Question: I am new to openerp. I need to add the column to list view. Please see the dark line in the attached image.
Is any possibility to add extra column to listview using xml. for example hr_view.xml.
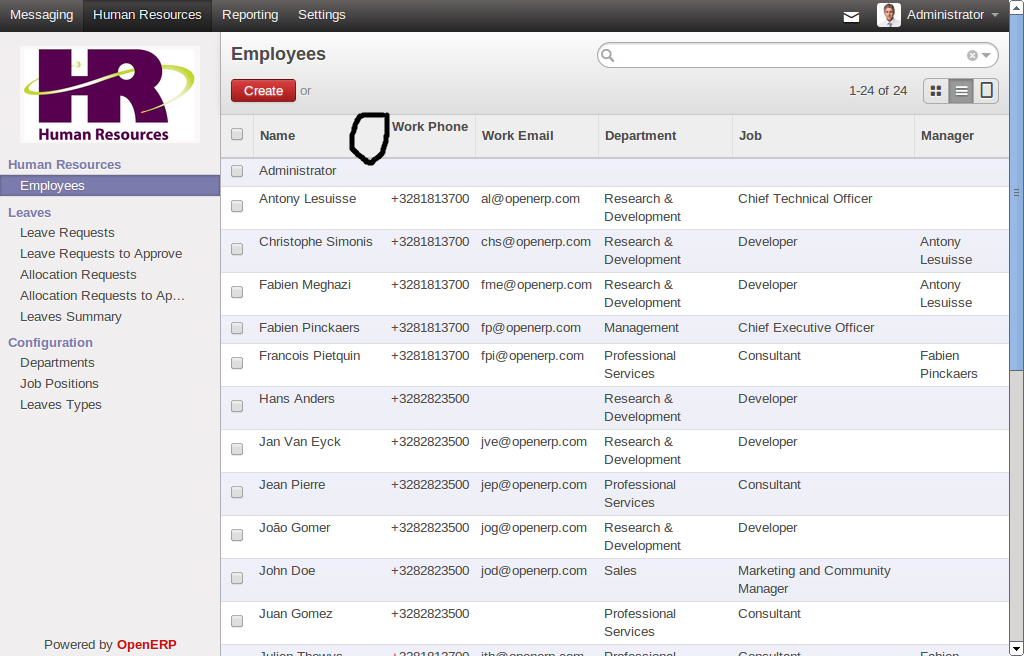
Answer: yes it is possible, you need to inherit the tree view like,
'''
<record model="ir.ui.view" id="hr_tree_view">
<field name="name">hr.tree.form.inherited</field>
<field name="model">hr.employee</field>
<field name="inherit_id" ref="hr.view_employee_tree"/>
<field name="arch" type="xml">
<field name="name" position='after'>
<field name="Your_field"/>
</field>
</field>
</record>
'''
Try this, it will work.